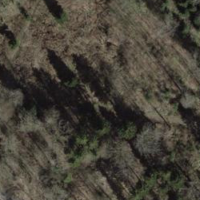
EUNIS habitat code: 44
Species observed at this site:
Calliteara pudibunda